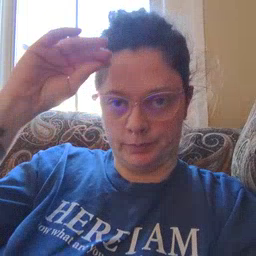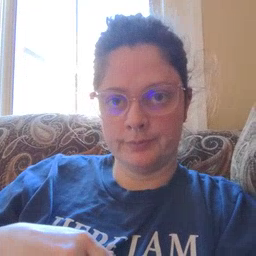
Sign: cowboy